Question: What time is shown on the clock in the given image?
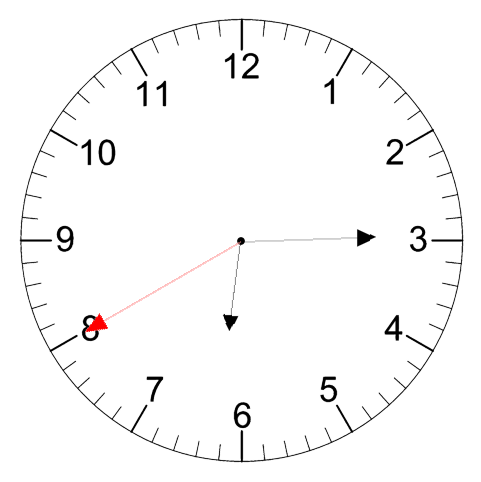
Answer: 06:14:40